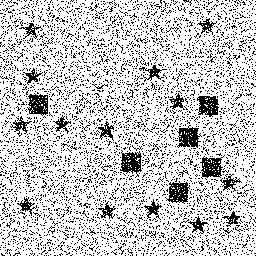
Squares: 6
Triangles: 0
Stars: 14
Total shapes: 20